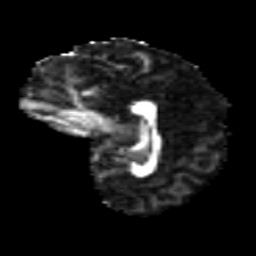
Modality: FA
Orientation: sagittal
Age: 17
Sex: female
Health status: ill
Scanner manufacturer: ge
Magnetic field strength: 3 T
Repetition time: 6.752 s
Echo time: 0.079 s